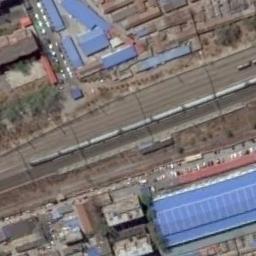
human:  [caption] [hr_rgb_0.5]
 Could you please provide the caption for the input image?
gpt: Several buildings of different shapes are beside the railway .

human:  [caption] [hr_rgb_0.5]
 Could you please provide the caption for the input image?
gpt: The railway is next to some houses .

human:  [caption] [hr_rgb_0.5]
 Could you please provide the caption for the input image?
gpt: There are two parallel railways in the picture .

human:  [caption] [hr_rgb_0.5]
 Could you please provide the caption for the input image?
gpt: These railways go through a industrial area and some trains are on the railways .

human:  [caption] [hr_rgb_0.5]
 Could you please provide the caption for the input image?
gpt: There are some blue buildings and red buildings beside the railway .